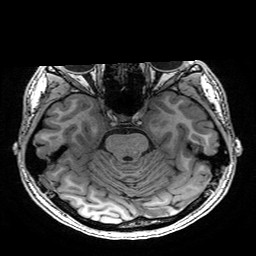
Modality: T1w
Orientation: coronal
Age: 22
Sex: male
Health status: healthy
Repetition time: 2.53 s
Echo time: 0.0034 s